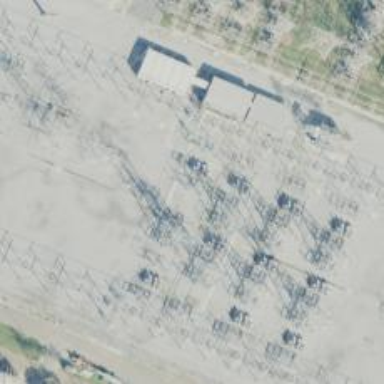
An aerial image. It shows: Switch used for power control.